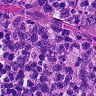
Metastatic tissue present: yes